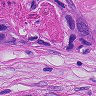
Metastatic tissue present: yes